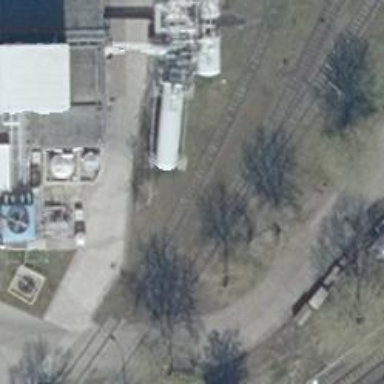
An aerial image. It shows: Railway switch.